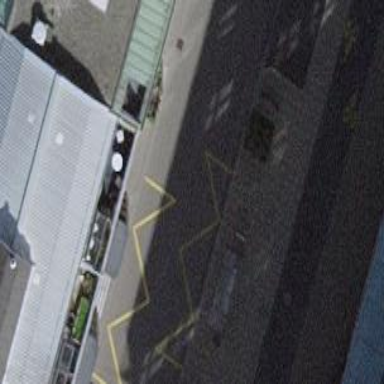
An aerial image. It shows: Asphalt sidewalk leading to public transport platform.